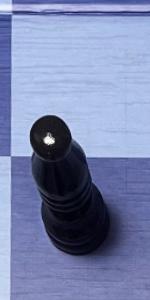
Label: Bishop_Black